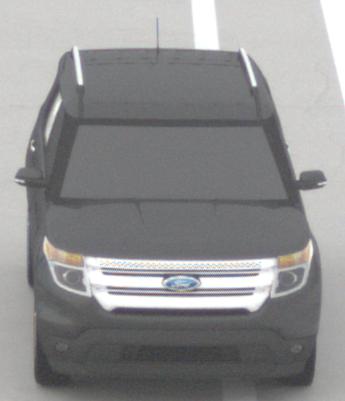
Make: Ford
Model: Explorer
Detailed model: Gen. 5
Model produced from: 2010
Model produced until: 2019
Doors: 5
Color: gray
Road condition: dry road
Daytime: morning or afternoon
Contrast: low contrast